Interaction volume radius: 10 \u00c5
Interaction volume height: 15 \u00c5
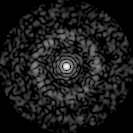
Disorder parameter: 0.8405